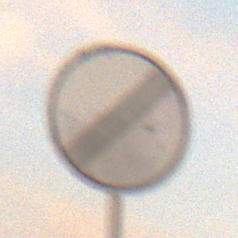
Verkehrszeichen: EndeSaemtlicherBegrenzungen
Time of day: SunriseSunset
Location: Outdoor (Nature)
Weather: PartlyCloudy
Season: NotSpecified
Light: Natural